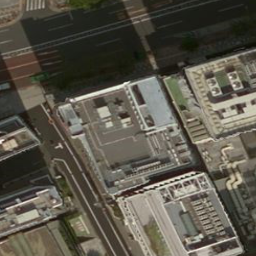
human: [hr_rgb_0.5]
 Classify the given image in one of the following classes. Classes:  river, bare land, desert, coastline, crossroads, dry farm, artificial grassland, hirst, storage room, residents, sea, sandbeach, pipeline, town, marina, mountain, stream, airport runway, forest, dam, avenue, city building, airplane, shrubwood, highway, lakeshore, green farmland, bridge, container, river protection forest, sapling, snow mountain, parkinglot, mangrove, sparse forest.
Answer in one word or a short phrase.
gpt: city building